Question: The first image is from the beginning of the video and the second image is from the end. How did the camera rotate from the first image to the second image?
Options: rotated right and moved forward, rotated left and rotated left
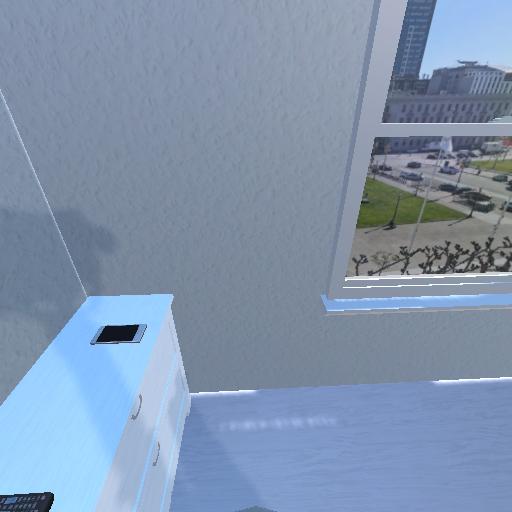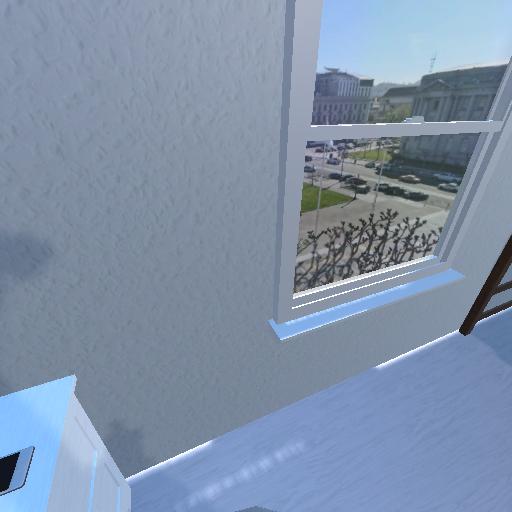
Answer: rotated right and moved forward